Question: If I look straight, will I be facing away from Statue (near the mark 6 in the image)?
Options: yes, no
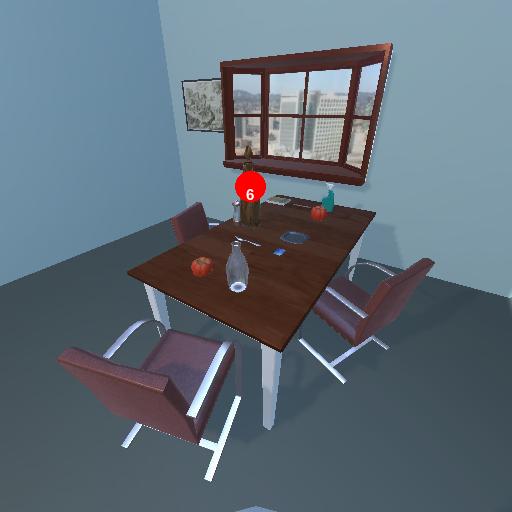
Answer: yes